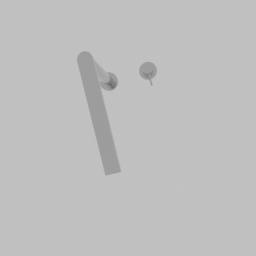
Label: appliances